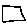
Label: square